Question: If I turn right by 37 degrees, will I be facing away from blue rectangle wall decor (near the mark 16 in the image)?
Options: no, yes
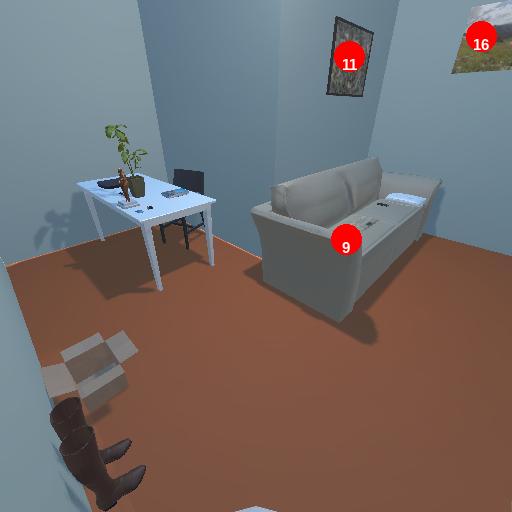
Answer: no